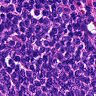
Metastatic tissue present: no